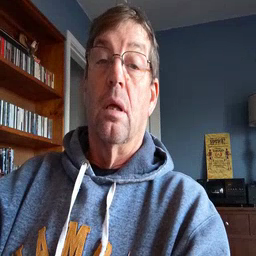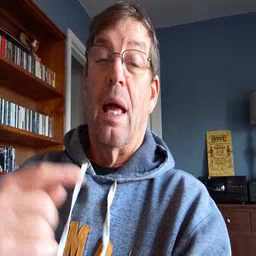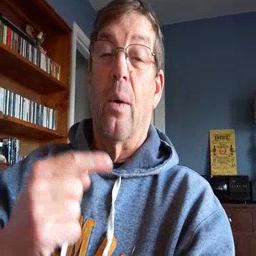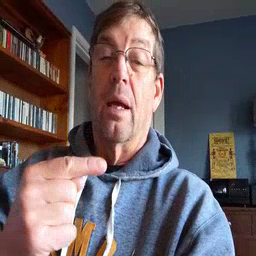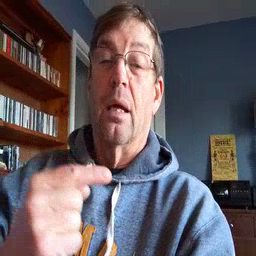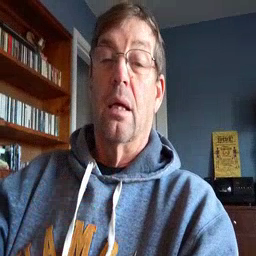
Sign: owie